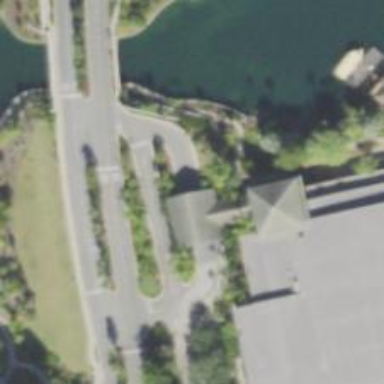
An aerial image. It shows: Driveway service road with building passage tunnel.